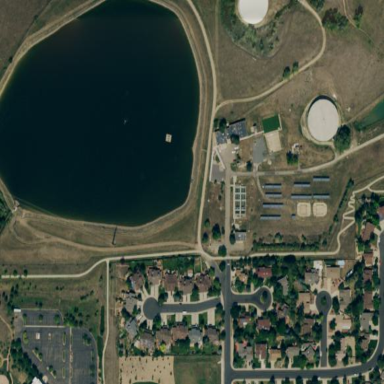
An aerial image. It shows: Man-made water works facility.